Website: walmart
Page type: billing-address
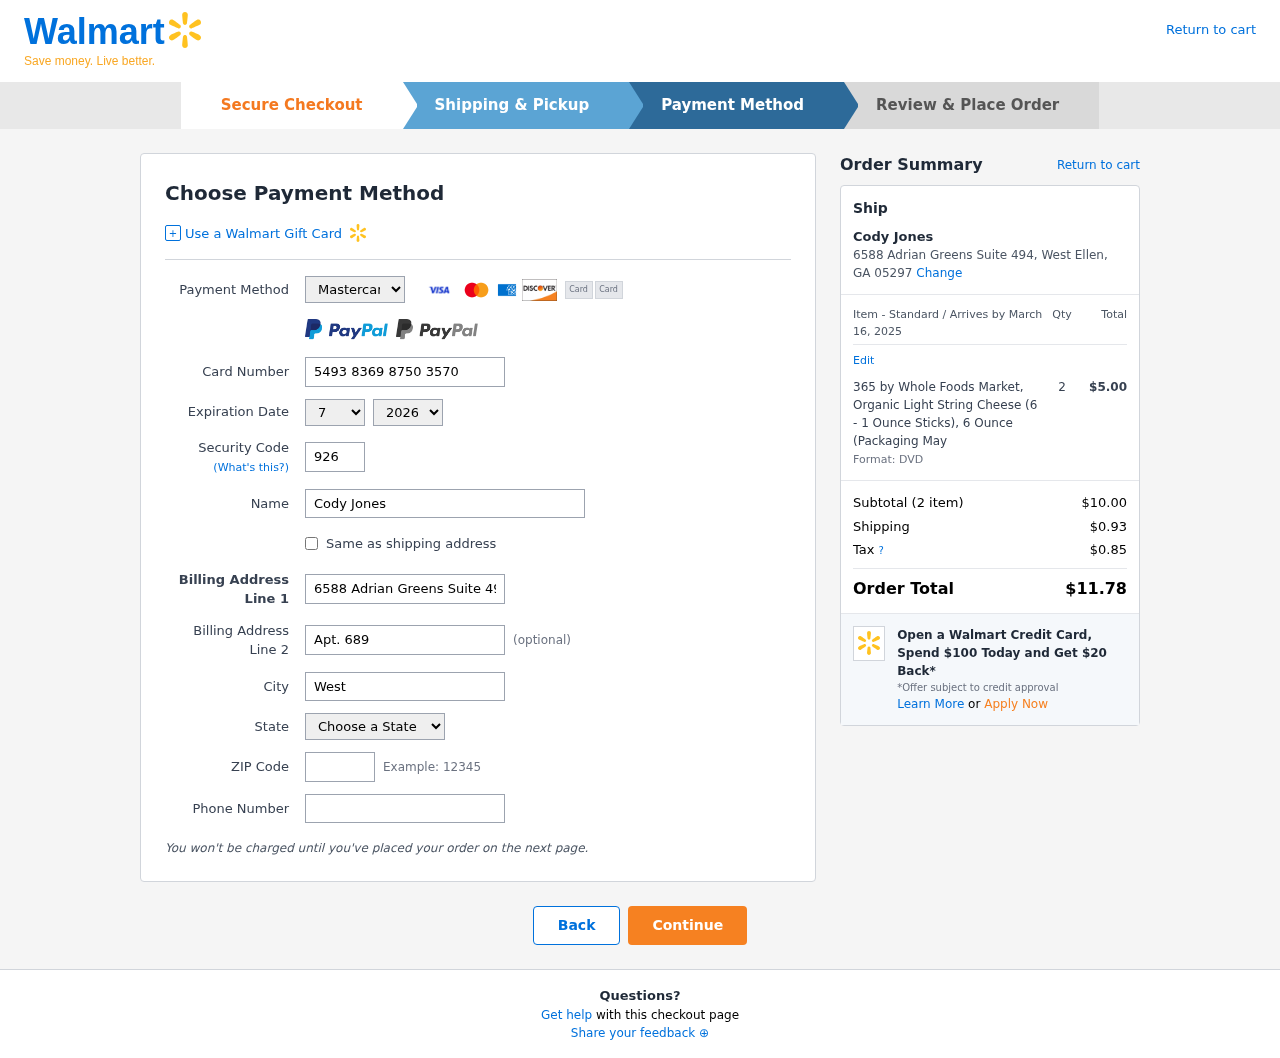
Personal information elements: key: PII_CARD_CVV
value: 926
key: PII_CARD_EXPIRY_MONTH
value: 07
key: PII_CARD_EXPIRY_YEAR
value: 26
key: PII_CARD_NUMBER
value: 5493 8369 8750 3570
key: PII_CARD_TYPE
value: Mastercard
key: PII_CITY
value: West Ellen
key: PII_CITY_STATE_ZIP
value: West Ellen, GA 05297
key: PII_FULLNAME
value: Cody Jones
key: PII_PHONE
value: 4472570208
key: PII_POSTCODE
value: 05297
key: PII_STATE
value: Georgia
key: PII_STREET
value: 6588 Adrian Greens Suite 494
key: PII_STREET2
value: Apt. 689
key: PII_FULLNAME2
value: Cody Jones
Product elements: key: PRODUCT1_NAME
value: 365 by Whole Foods Market, Organic Light String Cheese (6 - 1 Ounce Sticks), 6 Ounce (Packaging May
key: PRODUCT1_PRICE
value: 5
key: PRODUCT1_QUANTITY
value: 2
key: PRODUCT1_DESC
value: Format: DVD
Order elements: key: ORDER_DELIVERY_DATE
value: March 16, 2025
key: ORDER_NUM_ITEMS
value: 2
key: ORDER_SUBTOTAL
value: $10.00
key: ORDER_SHIPPING_COST
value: $0.93
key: ORDER_TAX
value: $0.85
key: ORDER_TOTAL
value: $11.78